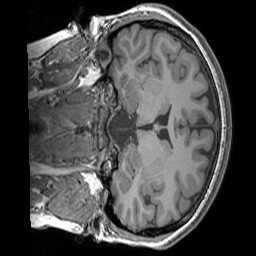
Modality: T1w
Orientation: coronal
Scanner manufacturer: siemens
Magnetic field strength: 3 T
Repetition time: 1.83 s
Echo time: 0.00303 s